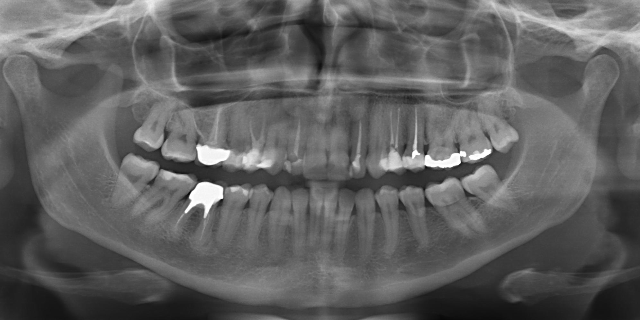
adult